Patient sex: M
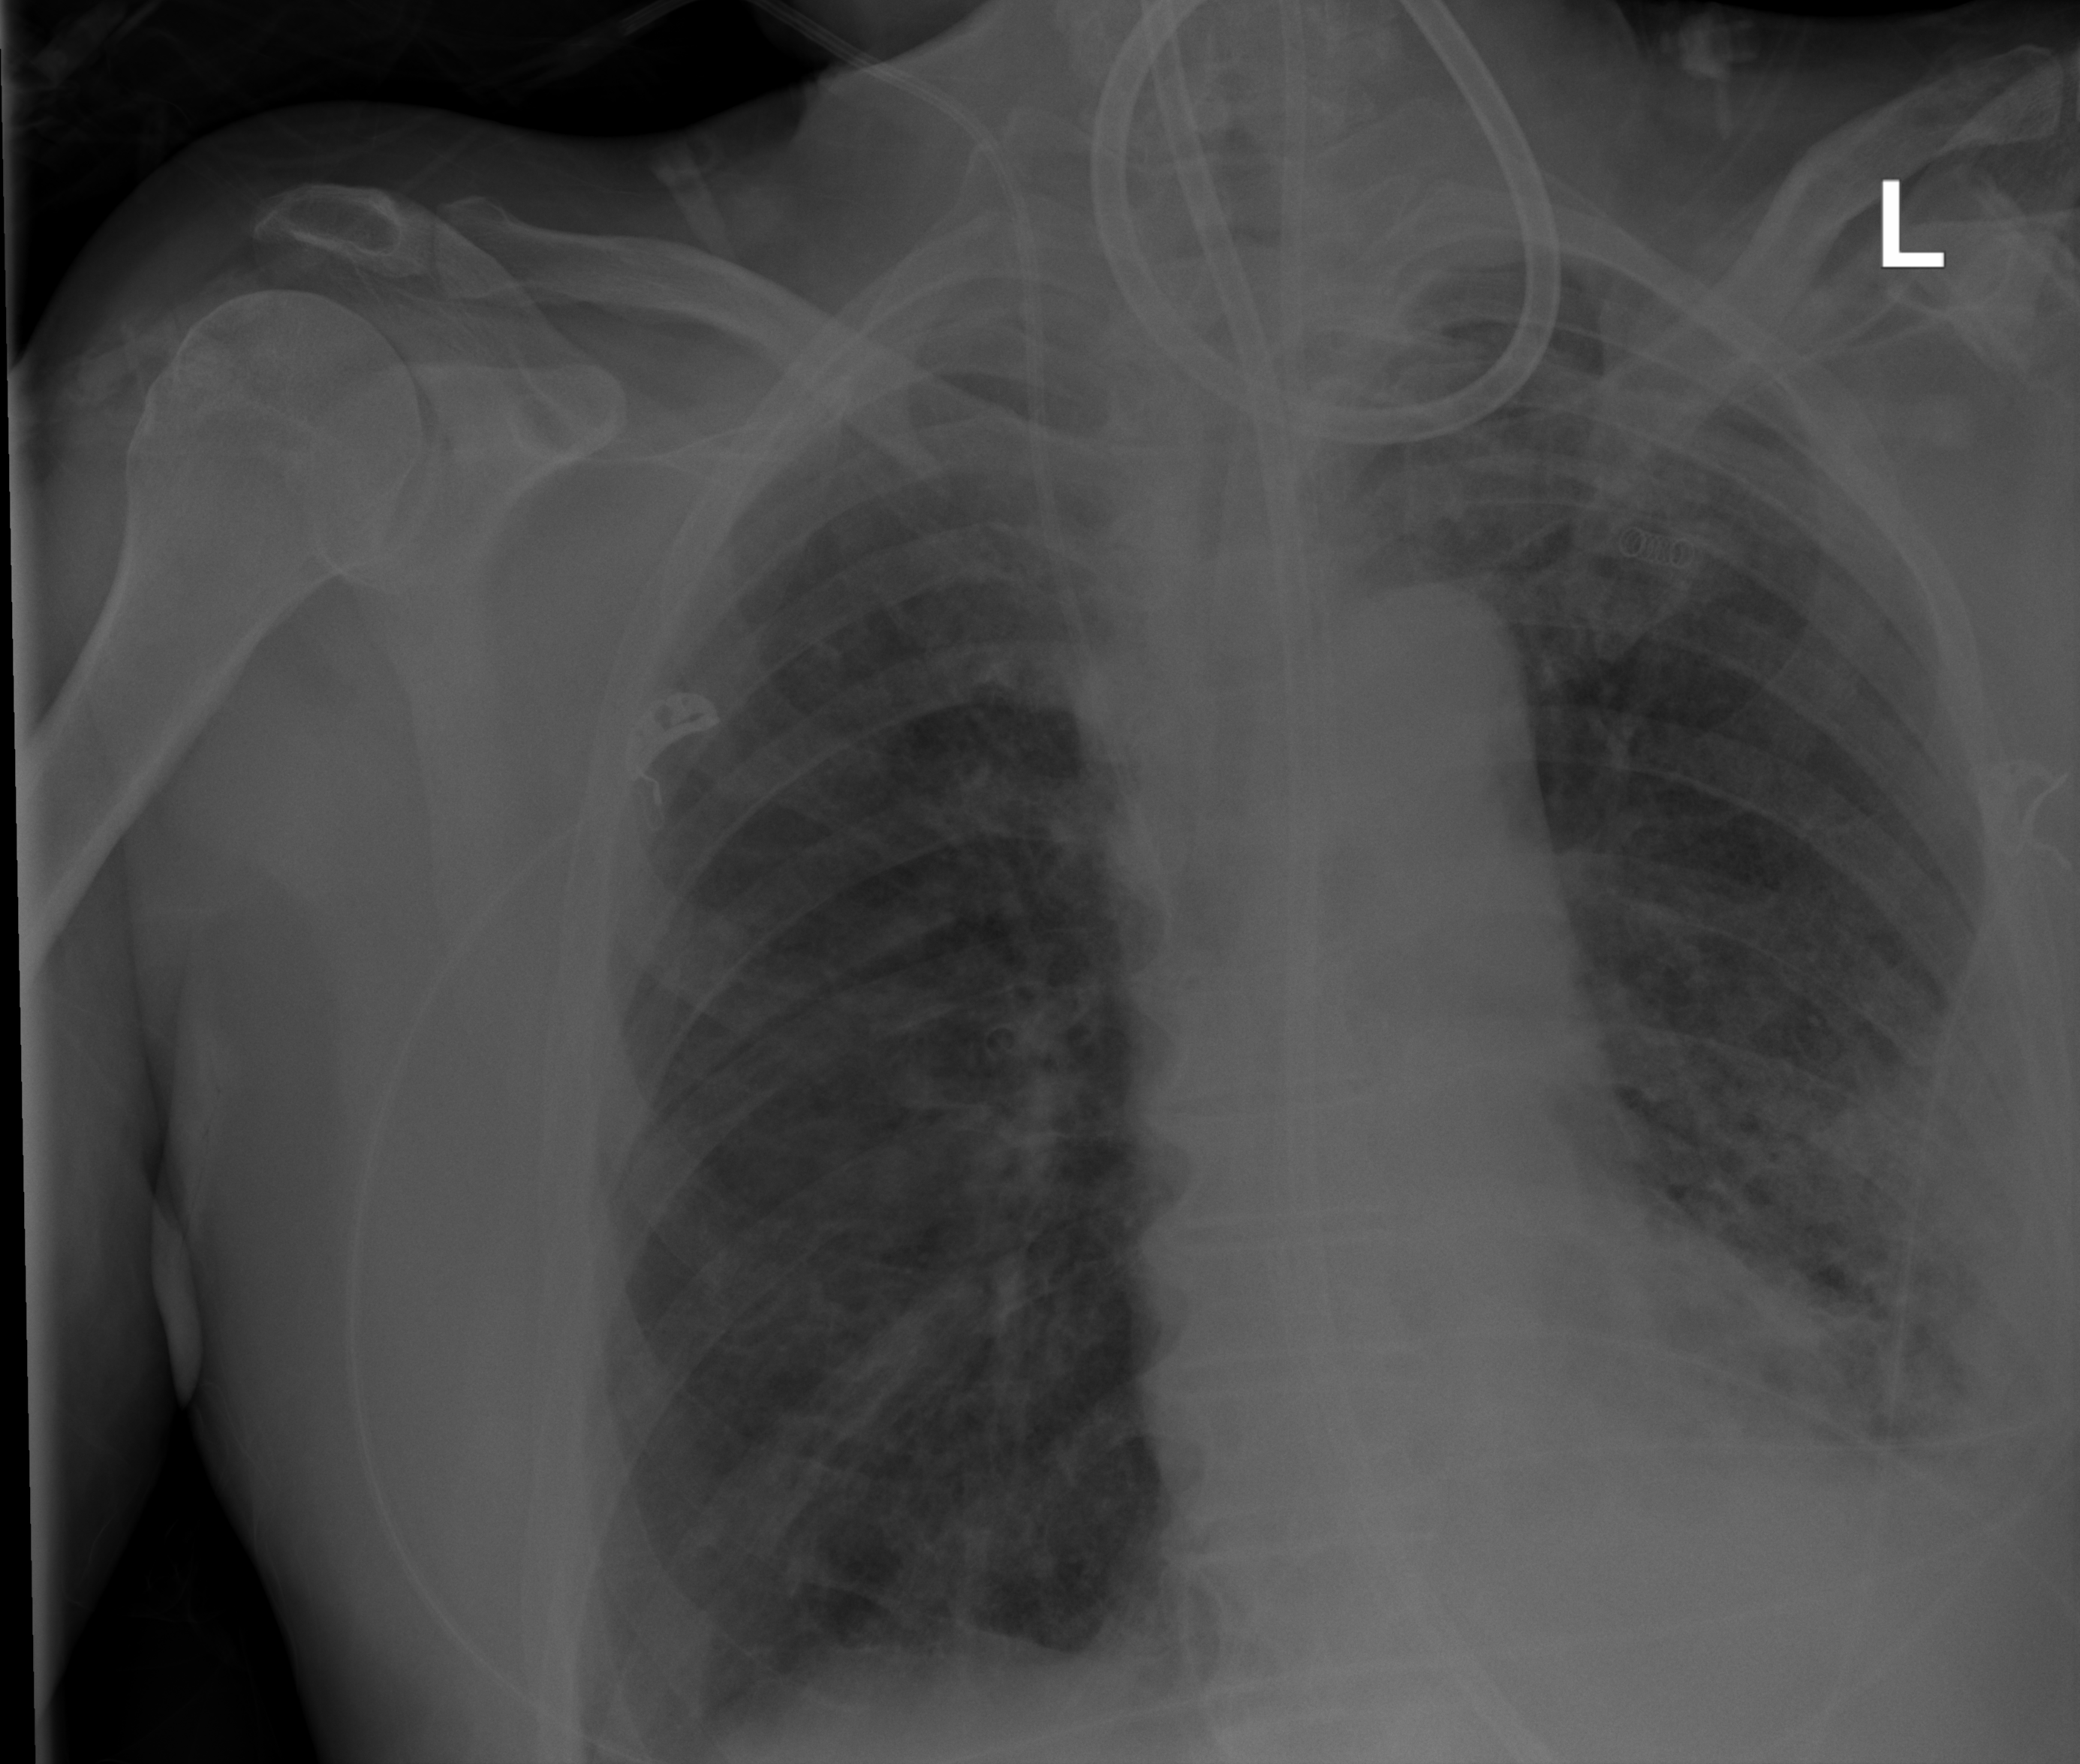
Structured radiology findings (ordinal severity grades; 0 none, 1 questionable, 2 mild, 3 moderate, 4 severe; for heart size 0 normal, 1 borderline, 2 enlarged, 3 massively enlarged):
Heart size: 0
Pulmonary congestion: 0
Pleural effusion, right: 0
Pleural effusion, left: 2
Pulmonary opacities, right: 0
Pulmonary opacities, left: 2
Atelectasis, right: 2
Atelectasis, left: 2